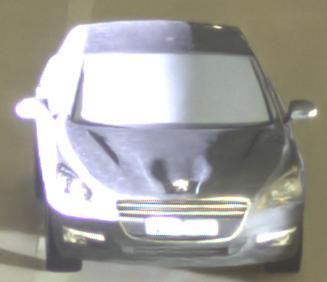
Make: Peugeot
Model: 508 120 VTi
Detailed model: 508 (I) Limousine
Model produced from: 2011/03
Model produced until: 2014/05
Doors: 4
Color: gray
Road condition: dry road
Daytime: night
Contrast: high contrast